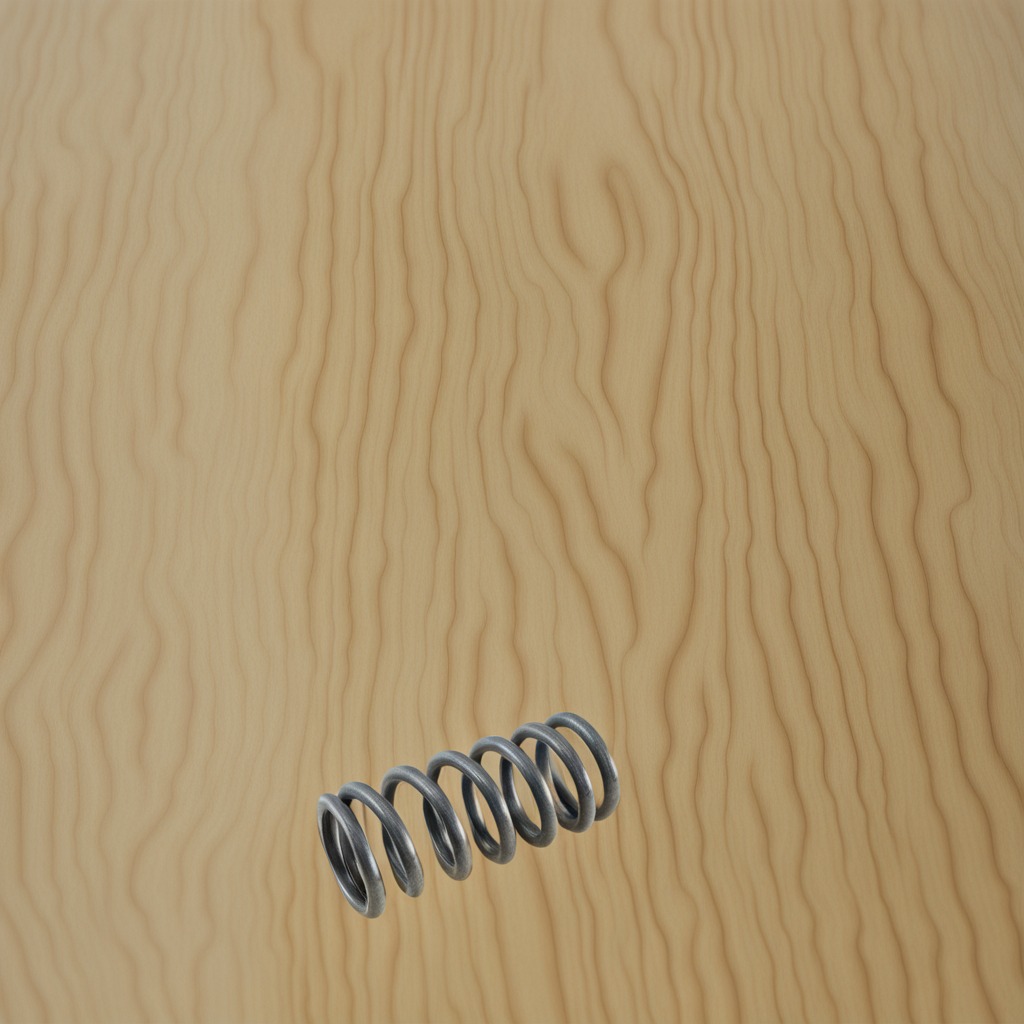
A coiled metal spring is lying on a plywood surface in a paint workshop lit by afternoon window light.